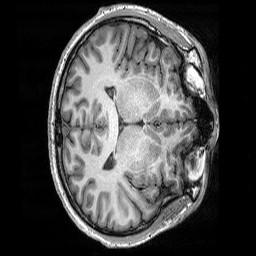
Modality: T1w
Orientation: axial
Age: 29
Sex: male
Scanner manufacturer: siemens
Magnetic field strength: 3 T
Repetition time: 2.3 s
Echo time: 0.00306 s